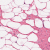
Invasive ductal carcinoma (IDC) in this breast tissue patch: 0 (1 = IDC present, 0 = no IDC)